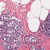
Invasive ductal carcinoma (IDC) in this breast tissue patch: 0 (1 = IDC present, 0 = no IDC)